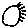
Label: sun